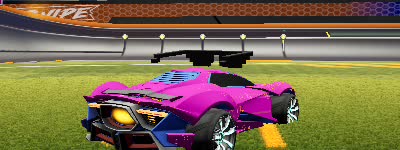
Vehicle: werewolf